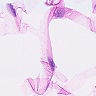
Metastatic tissue present: no